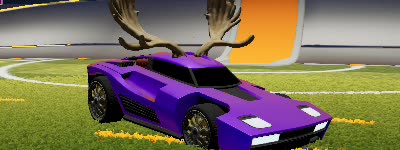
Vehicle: breakout